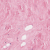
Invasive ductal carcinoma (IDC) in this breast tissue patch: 0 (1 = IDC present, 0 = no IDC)